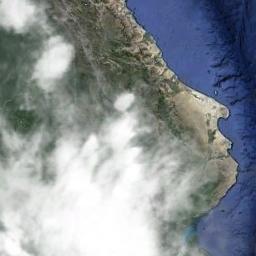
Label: cloud